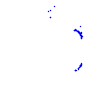
Particle: proton